Field crop: maize
Growth stage: 2
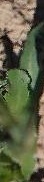
Species: maize